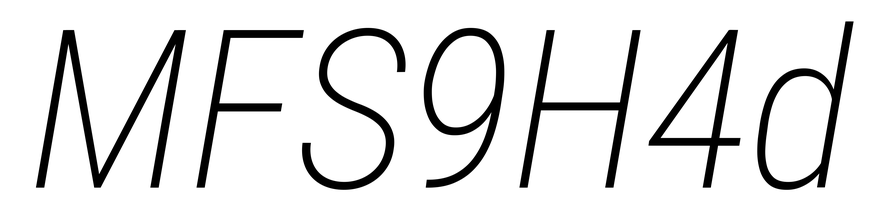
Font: Roboto-Italic_Condensed_ExtraLight_Italic